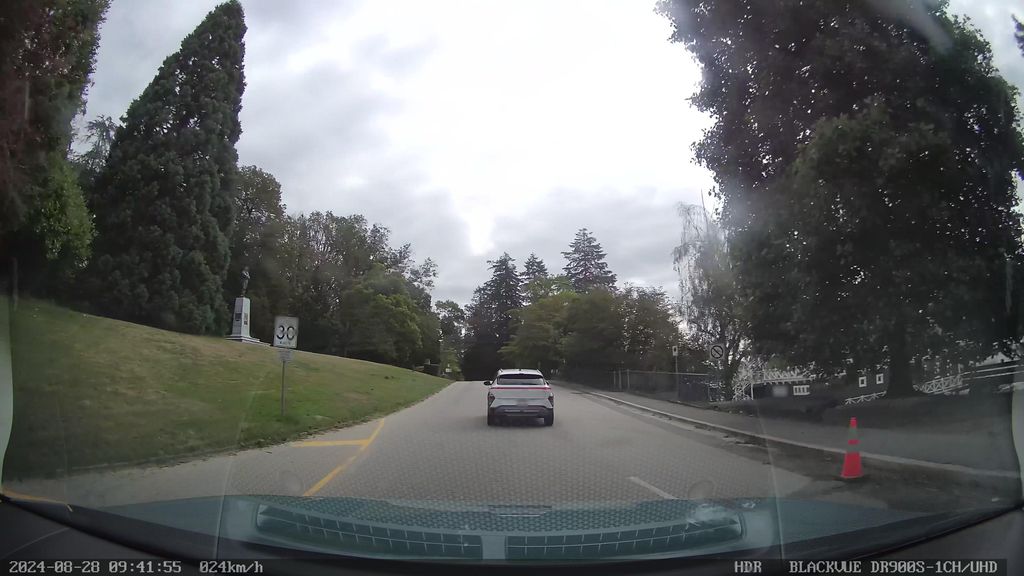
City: vancouver